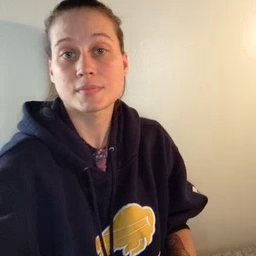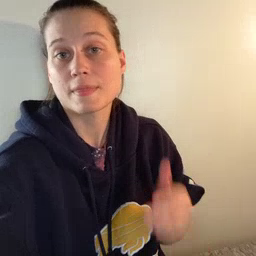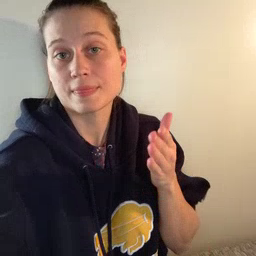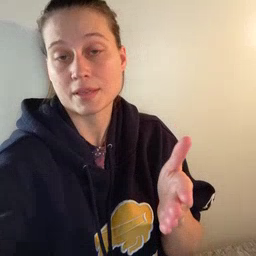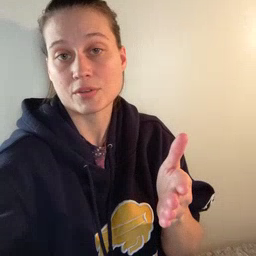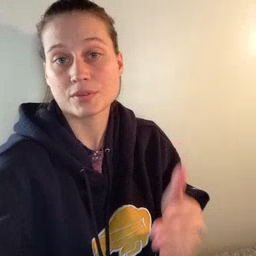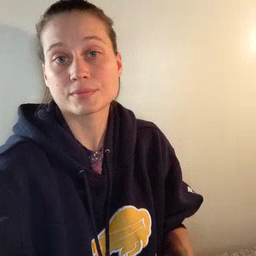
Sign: there